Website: bh-photo
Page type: customer-info-address
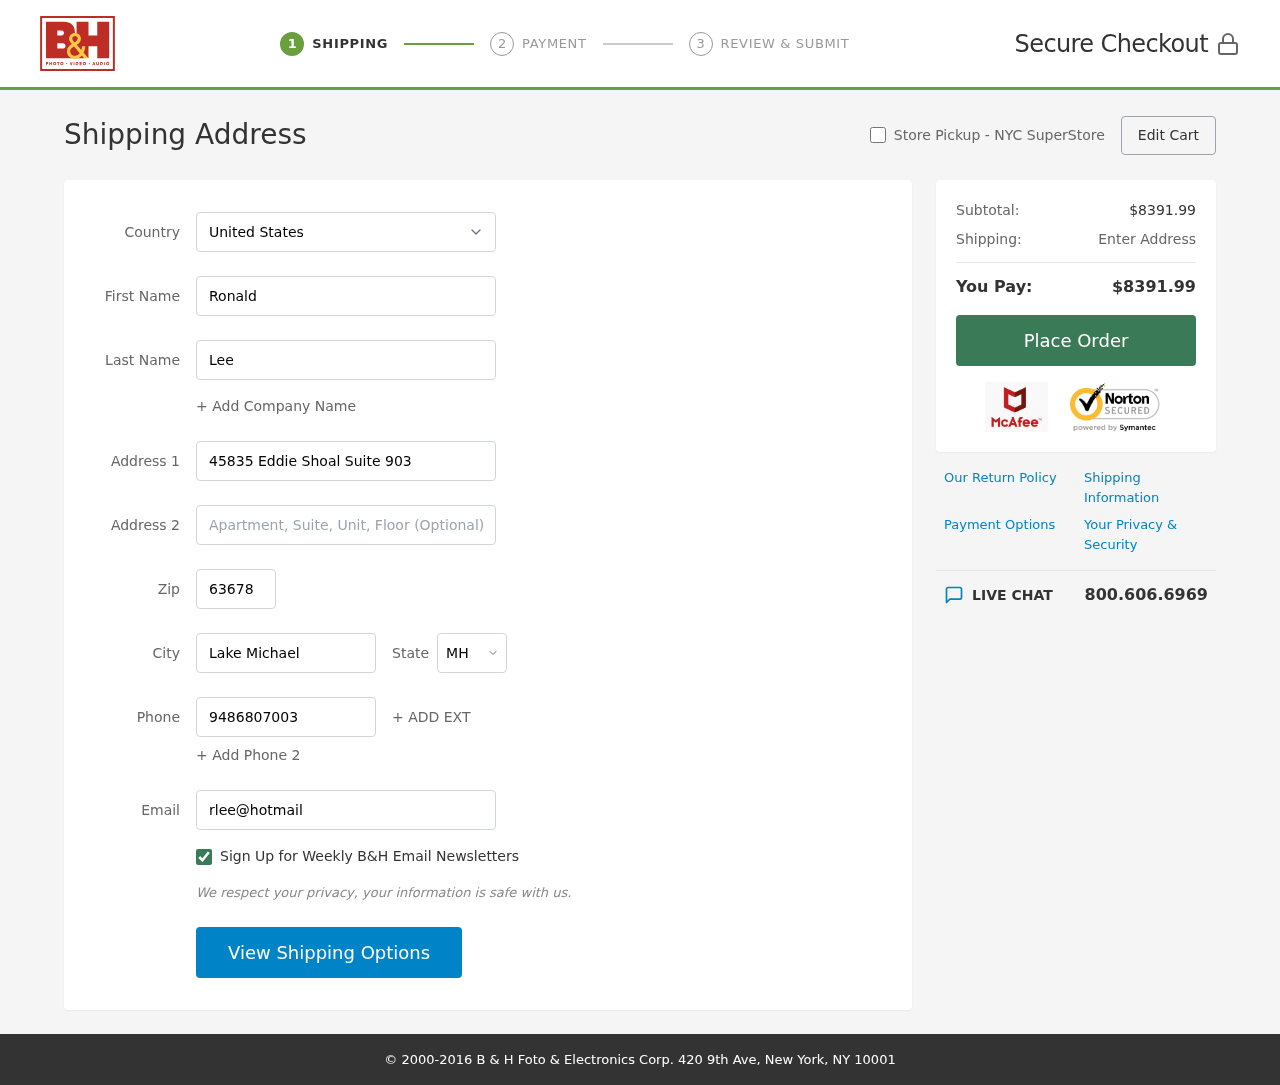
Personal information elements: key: PII_CITY
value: Lake Michael
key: PII_COUNTRY
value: United States
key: PII_EMAIL
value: rlee@hotmail.com
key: PII_FIRSTNAME
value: Ronald
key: PII_LASTNAME
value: Lee
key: PII_PHONE
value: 9486807003
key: PII_POSTCODE
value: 63678
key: PII_STATE_ABBR
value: MH
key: PII_STREET
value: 45835 Eddie Shoal Suite 903
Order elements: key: ORDER_SUBTOTAL
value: $8391.99
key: ORDER_TOTAL
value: $8391.99